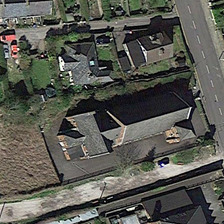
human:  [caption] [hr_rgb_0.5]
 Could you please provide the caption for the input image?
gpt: it is a cross like church with dark grey roof beside two houses .

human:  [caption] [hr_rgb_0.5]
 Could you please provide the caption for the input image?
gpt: an old style church is near a highway and some black flats .

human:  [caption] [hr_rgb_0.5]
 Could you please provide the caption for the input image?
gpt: at a corner of a t junction  there is a grey roof church as well as houses .

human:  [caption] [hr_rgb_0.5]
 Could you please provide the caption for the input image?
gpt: at a corner of a t junction  there is a grey roof church as well as houses .

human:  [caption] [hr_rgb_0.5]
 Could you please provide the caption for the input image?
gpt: a church and several other buildings are in one side of a road .